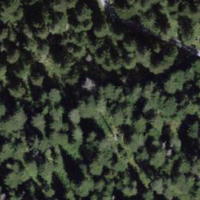
EUNIS habitat code: 43
Species observed at this site:
Neottia nidus-avis